Гибкая однородная тяжелая цепь плотно огибает два горизонтальных цилиндра так, что ее форма напоминает беговую дорожку стадиона, т.е. она состоит из двух полуокружностей, соединенных двумя прямыми участками (см. рис). Цилиндры привели во вращение, и звенья цепи стали двигаться со скоростью $v$. По некоторым причинам цепь внезапно соскальзывает с цилиндров и падает вертикально.
Как будет изменяться форма цепи во время падения? По словам Стива, цепь примет круговую форму из-за центробежной силы. Боб принимает эту точку зрения, но полагает, что первоначально «эллиптическая» цепь потеряет круговую форму под этим же воздействием и станет вертикальным эллипсом с новой большой осью, расположенной под прямым углом к первоначальной. Он ожидает, что этот процесс будет повторяться и что форма цепи между двумя эллипсами будет круговой. Фрэнк предполагает, что цепь сохранит первоначальную форму, но он не может дать никаких объяснений своему предположению.
Кто прав? Или, возможно, они все неправы?
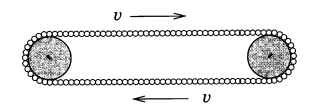
Ответ: Цепь падает, сохраняя свою первоначальную форму и скорость.
Ответ: Именно так и предполагал Фрэнк.
Темы:
T, ★, Механика, Динамика, 200 задач, Протяженный объект